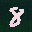
Label: 8